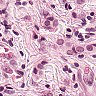
Metastatic tissue present: yes